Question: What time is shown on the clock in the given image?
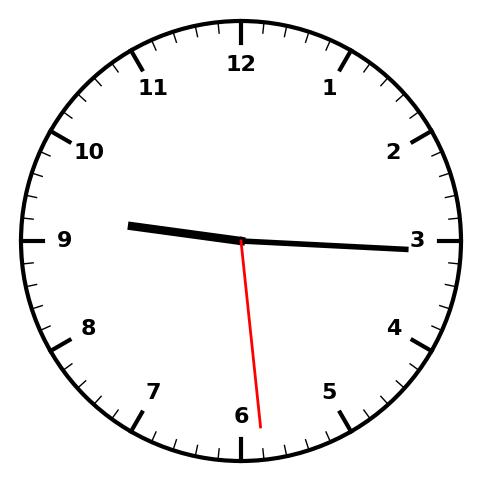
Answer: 09:15:29